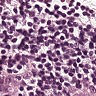
Metastatic tissue present: yes